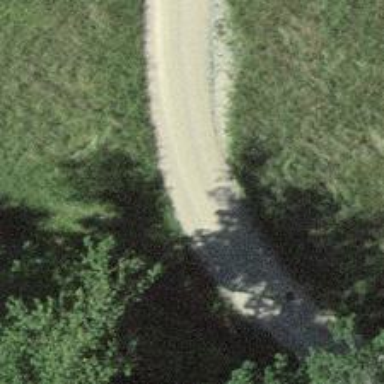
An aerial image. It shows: Track road with grade3 tracktype.